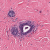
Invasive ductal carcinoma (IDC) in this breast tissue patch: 0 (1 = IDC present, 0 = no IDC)